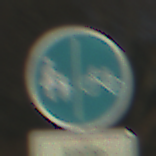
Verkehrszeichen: GetrennterRadUndGehwegRadwegRechts
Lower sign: HinweisDurchVerbaleAngabe4
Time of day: SunriseSunset
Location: Outdoor (Nature)
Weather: Clear
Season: NotSpecified
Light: Natural